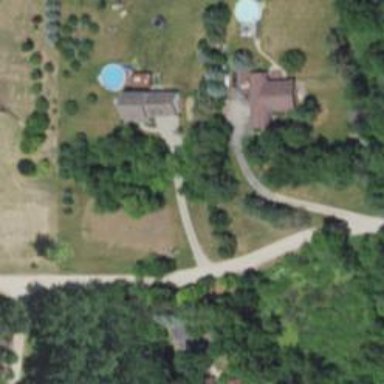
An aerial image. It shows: Driveway.